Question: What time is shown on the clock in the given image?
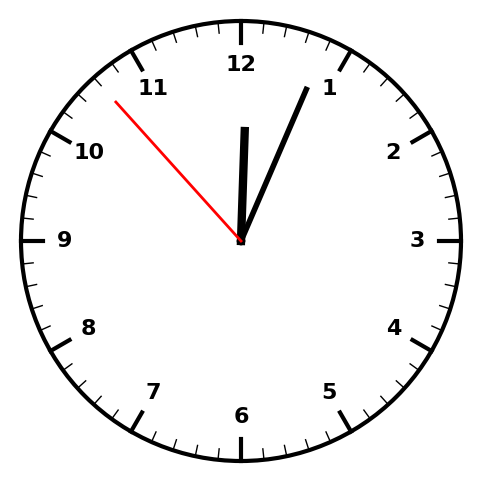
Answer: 12:03:53